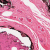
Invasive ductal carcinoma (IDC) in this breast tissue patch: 0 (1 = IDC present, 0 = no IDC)